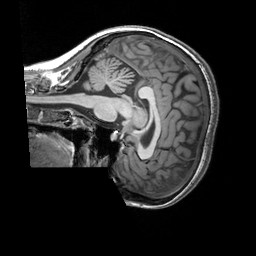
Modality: T1w
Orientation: sagittal
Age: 29
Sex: female
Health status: healthy
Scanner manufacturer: siemens
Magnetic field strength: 3 T
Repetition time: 2.3 s
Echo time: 0.00303 s